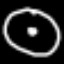
Label: clock